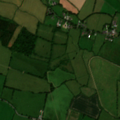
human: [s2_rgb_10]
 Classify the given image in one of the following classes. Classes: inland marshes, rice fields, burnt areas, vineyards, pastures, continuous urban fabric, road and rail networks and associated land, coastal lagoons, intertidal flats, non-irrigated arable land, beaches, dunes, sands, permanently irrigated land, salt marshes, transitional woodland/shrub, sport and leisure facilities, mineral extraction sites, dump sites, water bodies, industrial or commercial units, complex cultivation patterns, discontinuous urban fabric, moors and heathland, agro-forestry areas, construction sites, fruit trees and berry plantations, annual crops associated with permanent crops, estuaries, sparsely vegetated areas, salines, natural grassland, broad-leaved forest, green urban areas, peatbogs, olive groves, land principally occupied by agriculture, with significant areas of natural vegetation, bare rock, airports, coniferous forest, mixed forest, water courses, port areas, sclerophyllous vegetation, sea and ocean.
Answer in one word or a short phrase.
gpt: discontinuous urban fabric, non-irrigated arable land, pastures